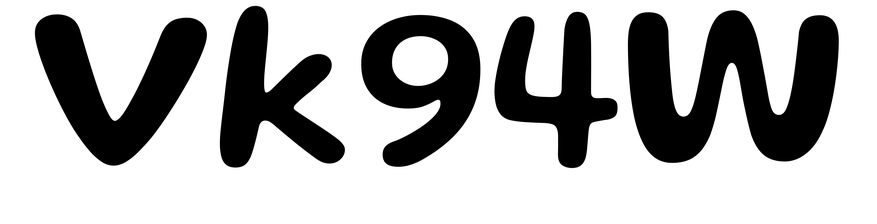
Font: Gluten_Medium